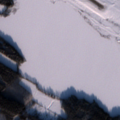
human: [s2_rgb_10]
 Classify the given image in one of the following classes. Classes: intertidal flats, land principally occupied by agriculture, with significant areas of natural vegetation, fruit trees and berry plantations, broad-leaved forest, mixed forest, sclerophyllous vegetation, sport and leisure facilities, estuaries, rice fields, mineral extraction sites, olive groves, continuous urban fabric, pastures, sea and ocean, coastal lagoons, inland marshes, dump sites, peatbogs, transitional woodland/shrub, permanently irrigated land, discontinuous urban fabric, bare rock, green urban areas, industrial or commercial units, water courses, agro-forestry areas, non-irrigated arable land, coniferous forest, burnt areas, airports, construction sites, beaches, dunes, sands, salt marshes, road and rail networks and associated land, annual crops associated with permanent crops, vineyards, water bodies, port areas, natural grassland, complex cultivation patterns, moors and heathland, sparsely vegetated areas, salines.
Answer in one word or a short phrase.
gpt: airports, non-irrigated arable land, broad-leaved forest, coniferous forest, mixed forest, transitional woodland/shrub, water bodies